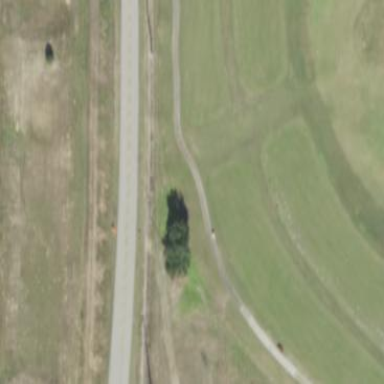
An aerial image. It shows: Grassy area designated as golf tee.